Field crop: tomato
Growth stage: 2
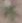
Species: solanum